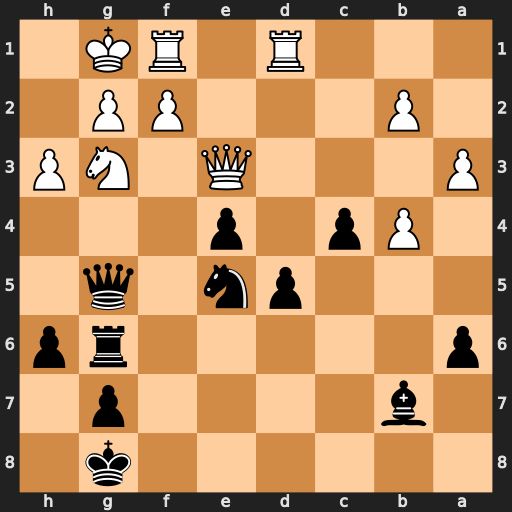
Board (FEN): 6k1/1b4p1/p5rp/3pn1q1/1Pp1p3/P3Q1NP/1P3PP1/3R1RK1
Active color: b
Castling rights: -
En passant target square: -
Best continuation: Qxe3 fxe3 Rxg3